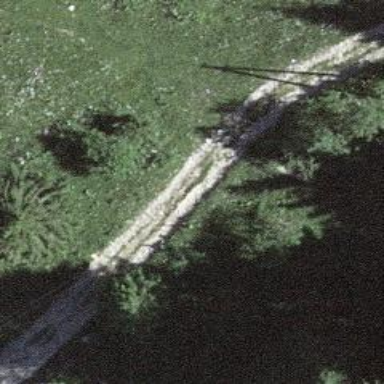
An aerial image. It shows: Track with grade3 tracktype.